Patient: sex M, age 64
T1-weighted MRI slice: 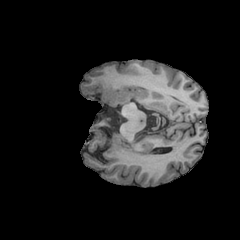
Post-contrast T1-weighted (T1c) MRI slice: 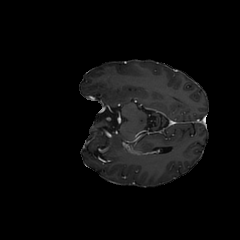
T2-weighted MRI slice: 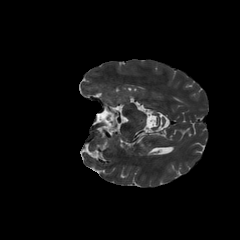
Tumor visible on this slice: no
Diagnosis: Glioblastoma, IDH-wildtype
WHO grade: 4